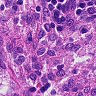
Metastatic tissue present: no